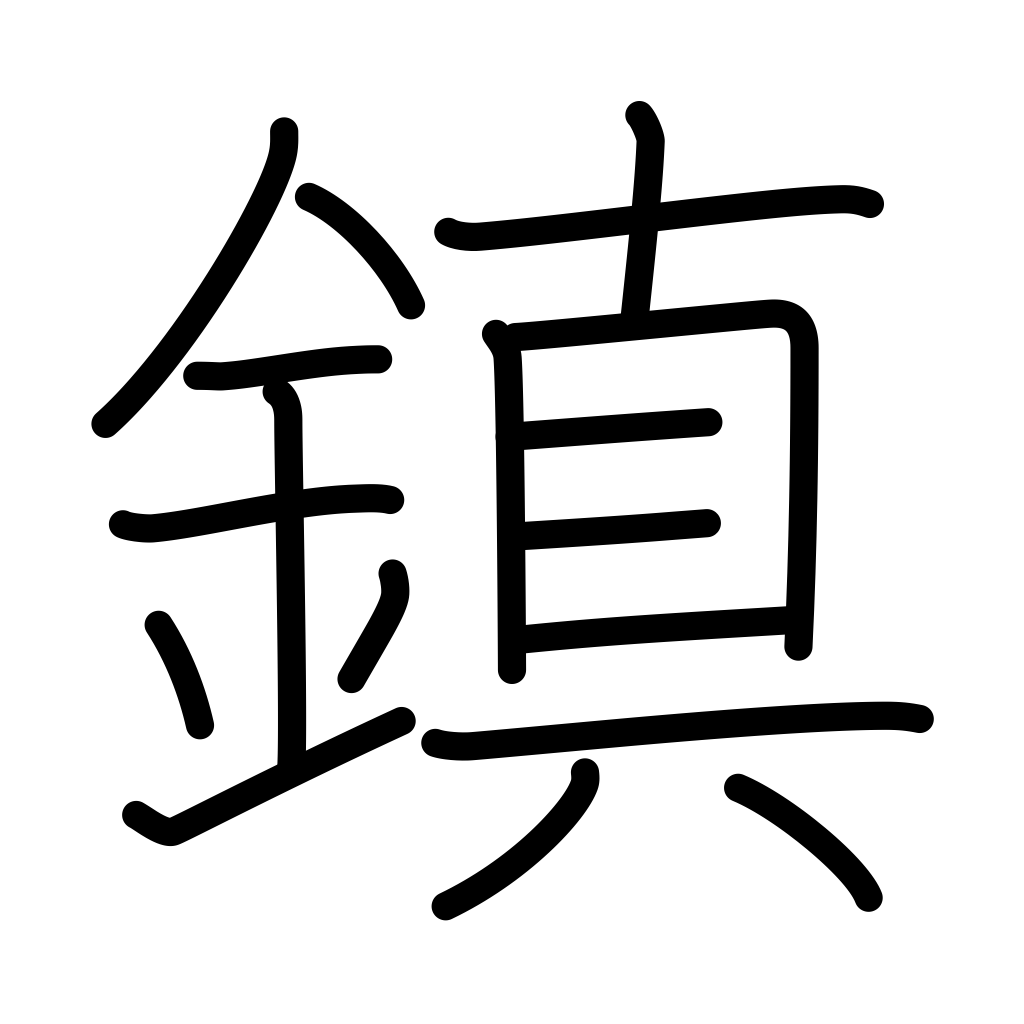
Meaning: tranquilize, ancient peace-preservation centers